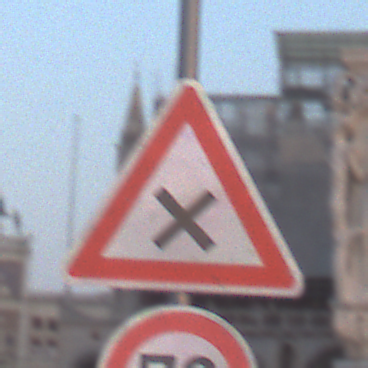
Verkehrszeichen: KreuzungOderEinmuendung
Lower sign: Geschwindigkeit70
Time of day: SunriseSunset
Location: Outdoor (Urban)
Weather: Clear
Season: NotSpecified
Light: Natural